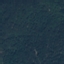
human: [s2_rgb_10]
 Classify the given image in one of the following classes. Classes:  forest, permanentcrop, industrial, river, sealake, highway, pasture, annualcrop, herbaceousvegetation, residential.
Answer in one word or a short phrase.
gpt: Forest